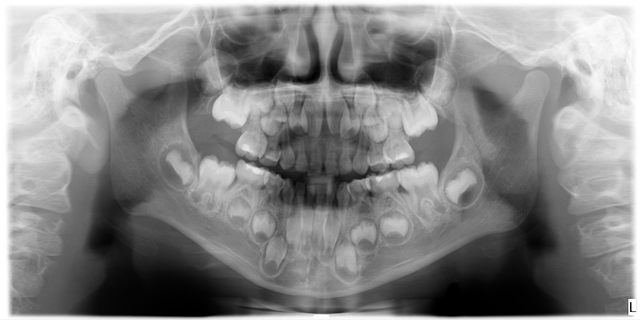
child